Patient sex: M
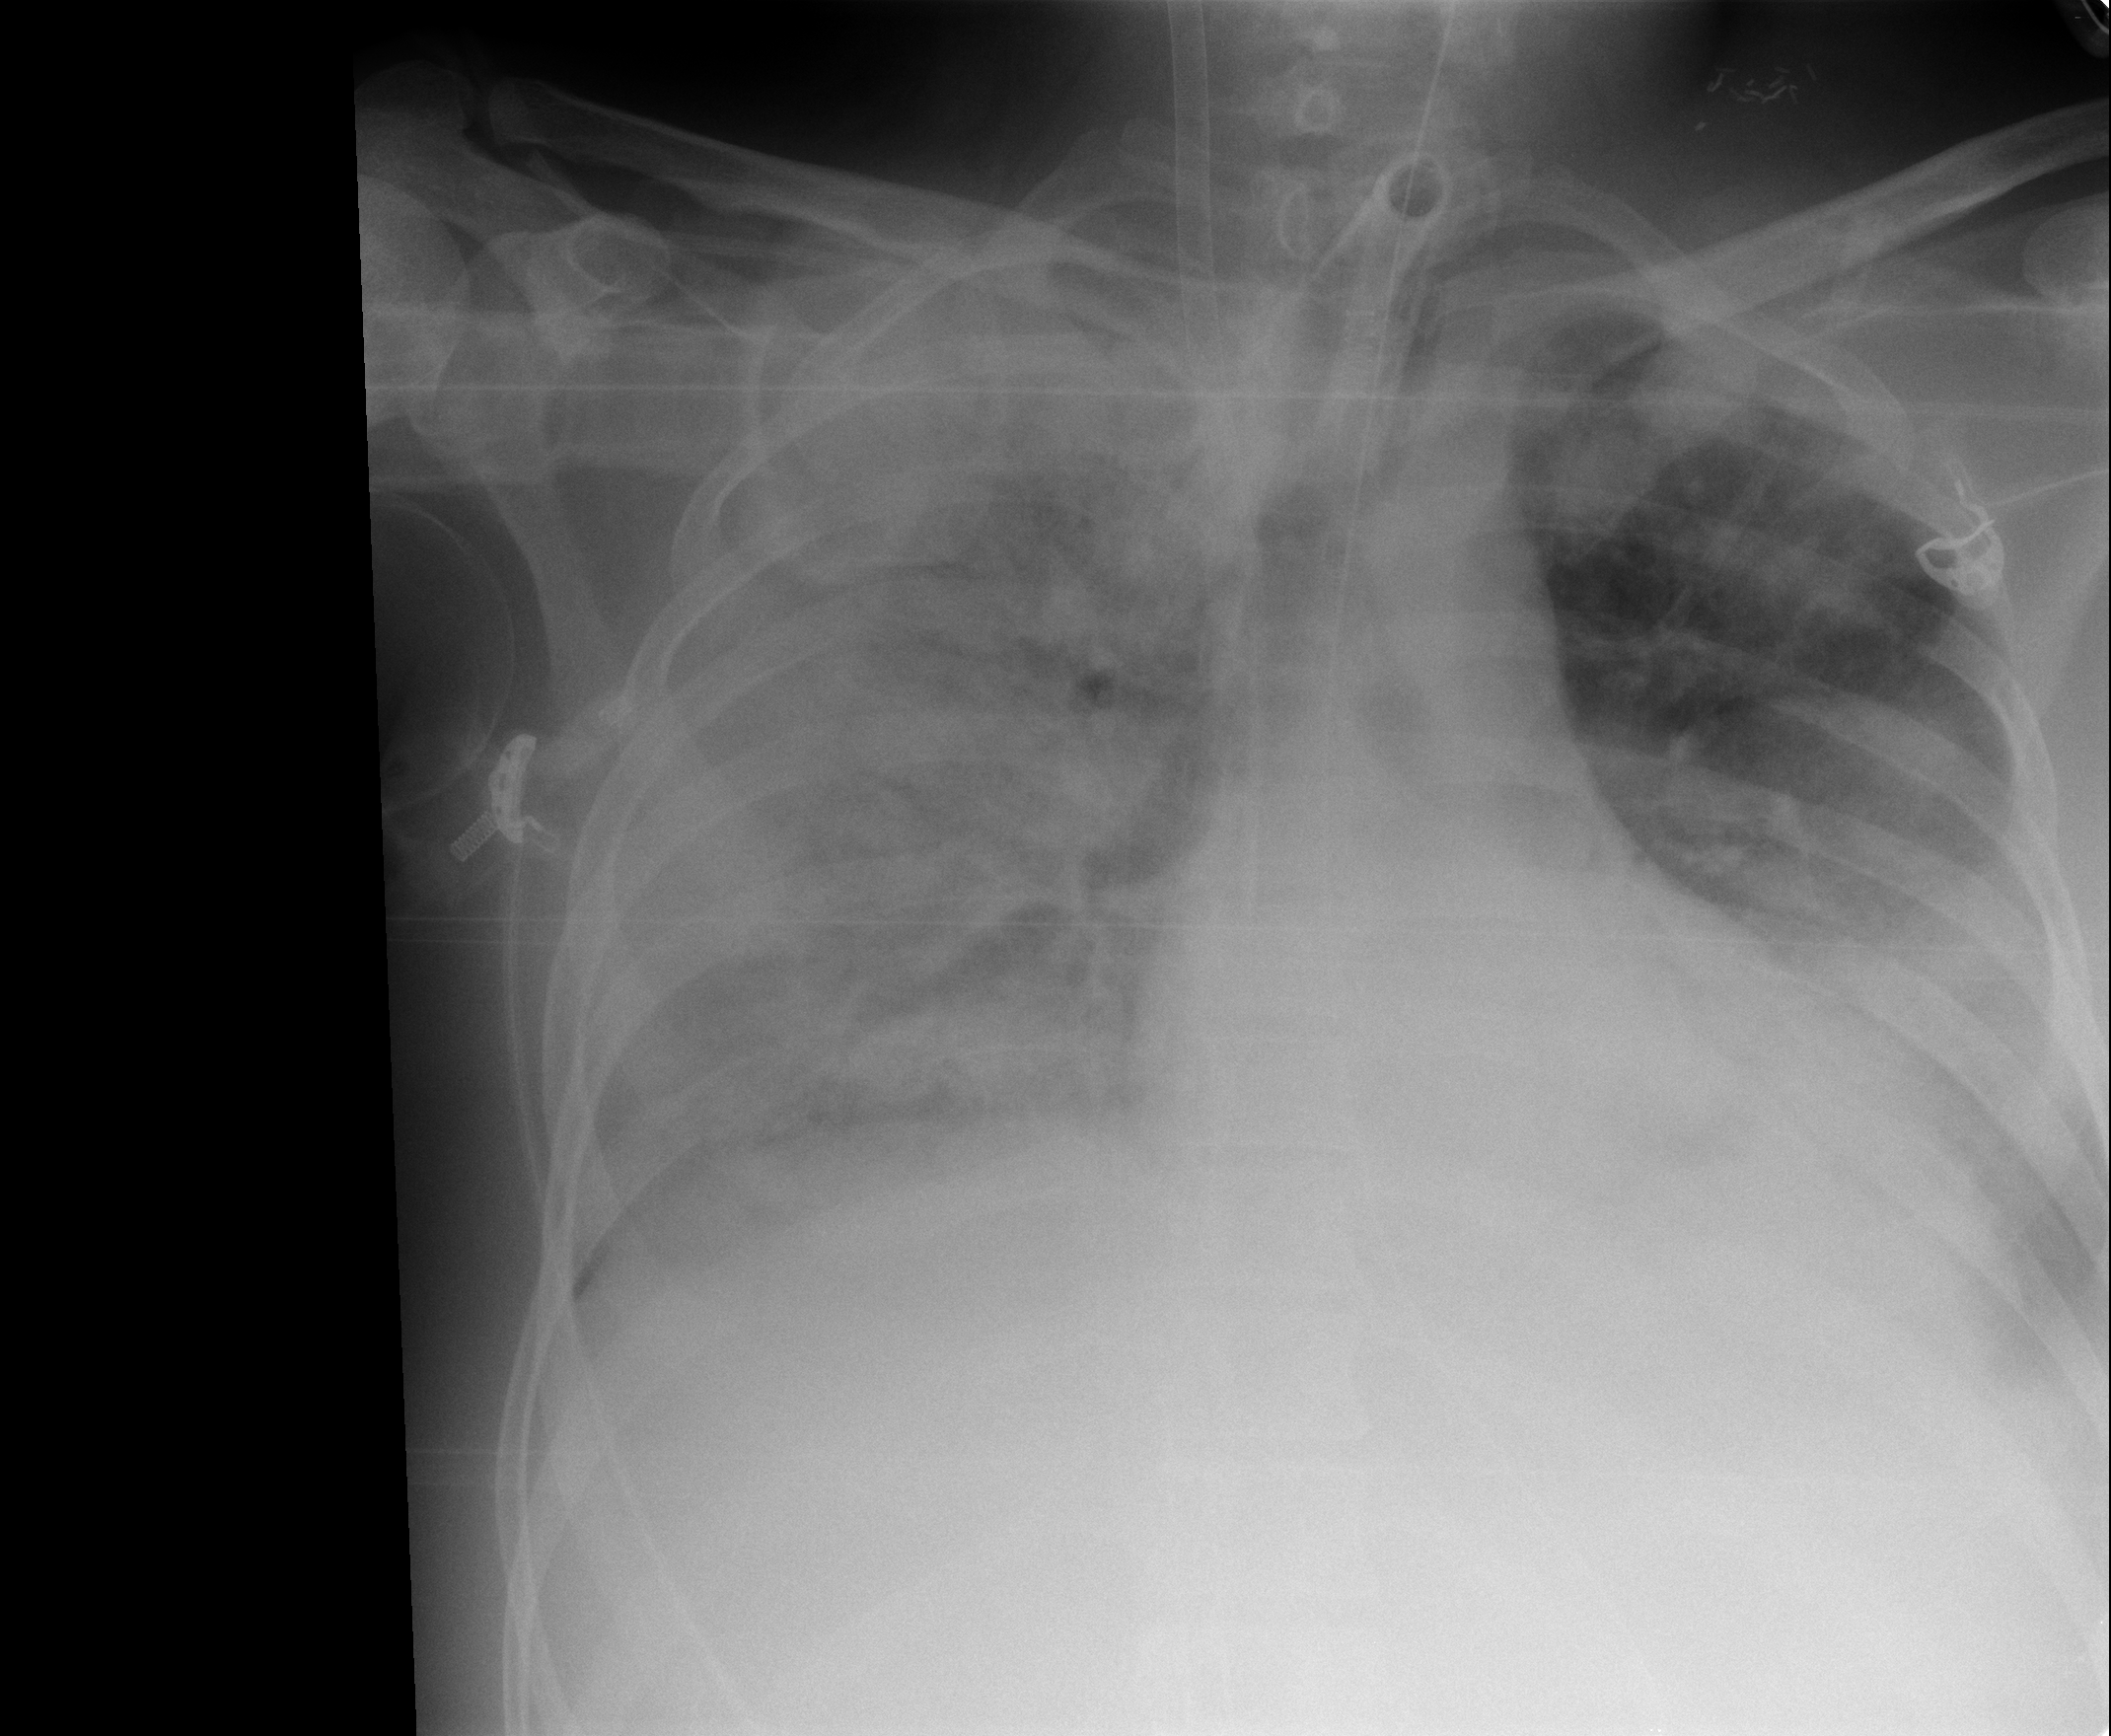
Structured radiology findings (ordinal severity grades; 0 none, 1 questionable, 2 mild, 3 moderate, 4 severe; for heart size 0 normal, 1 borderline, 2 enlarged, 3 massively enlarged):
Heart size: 0
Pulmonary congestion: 2
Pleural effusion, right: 2
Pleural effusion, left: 2
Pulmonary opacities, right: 4
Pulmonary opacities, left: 3
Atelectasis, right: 3
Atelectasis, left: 3